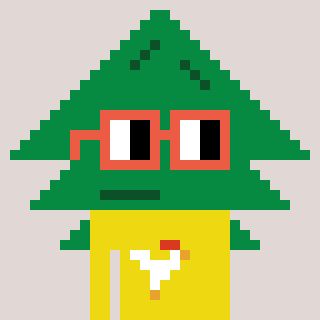
a pixel art character with square orange glasses, a fir-shaped head and a yellow-colored body on a warm background